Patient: sex F, age 58
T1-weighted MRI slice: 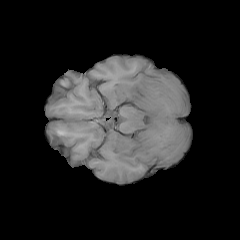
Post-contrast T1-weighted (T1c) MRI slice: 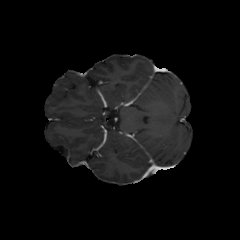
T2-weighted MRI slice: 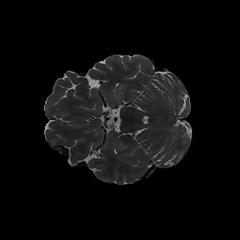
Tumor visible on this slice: no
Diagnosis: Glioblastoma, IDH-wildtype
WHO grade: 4